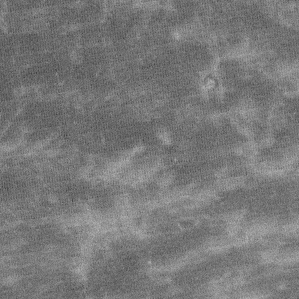
Label: frost